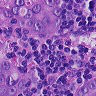
Metastatic tissue present: yes